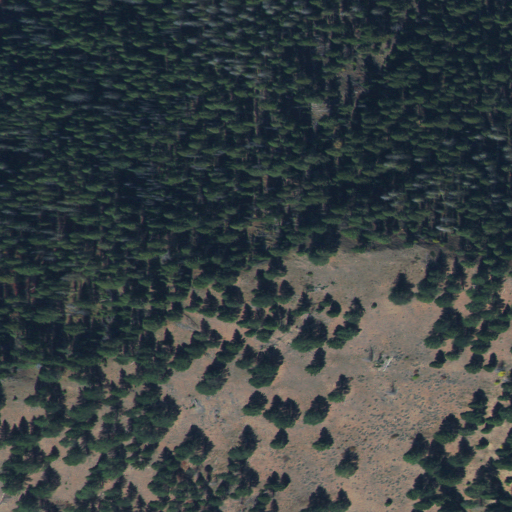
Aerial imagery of mountain in Idaho named Copper Mountain containing evergreen forest and shrub